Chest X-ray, AP view. Patient: 37 years old, sex F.
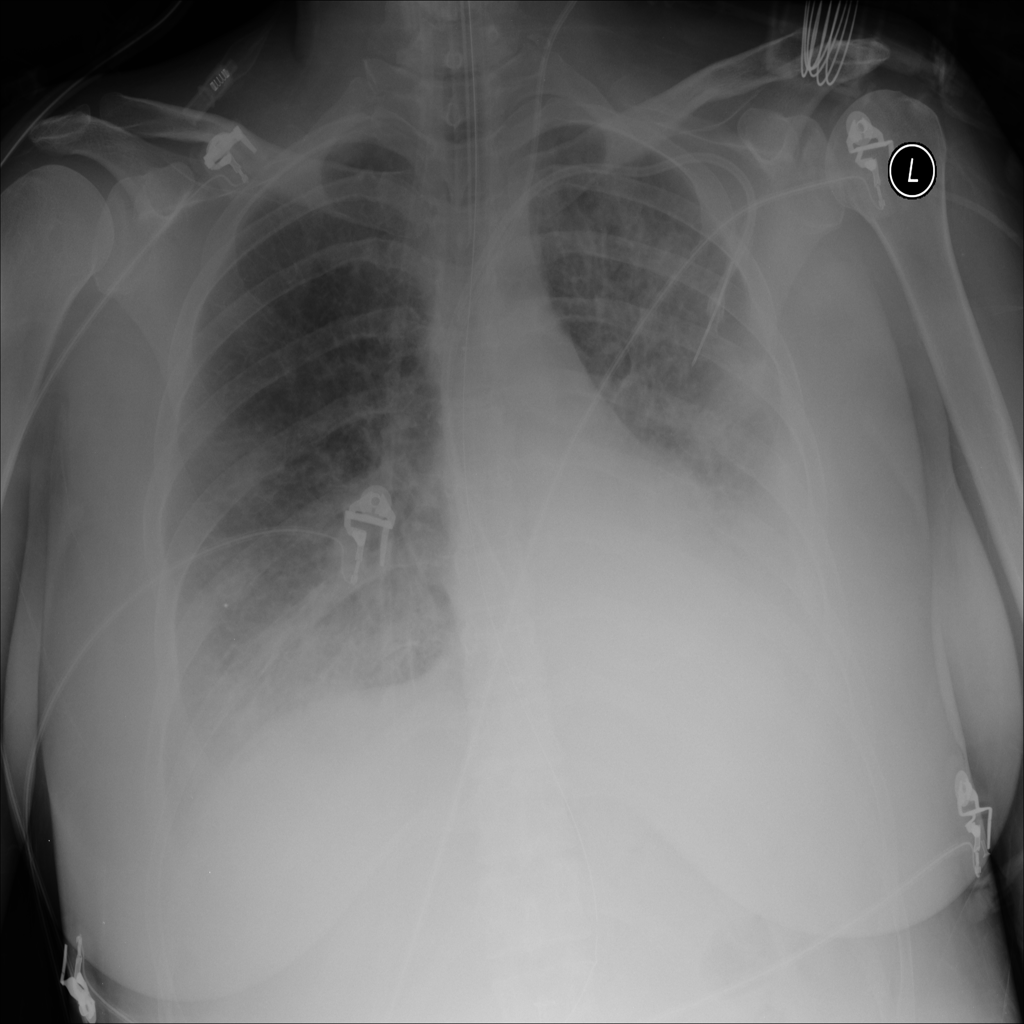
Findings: No Finding